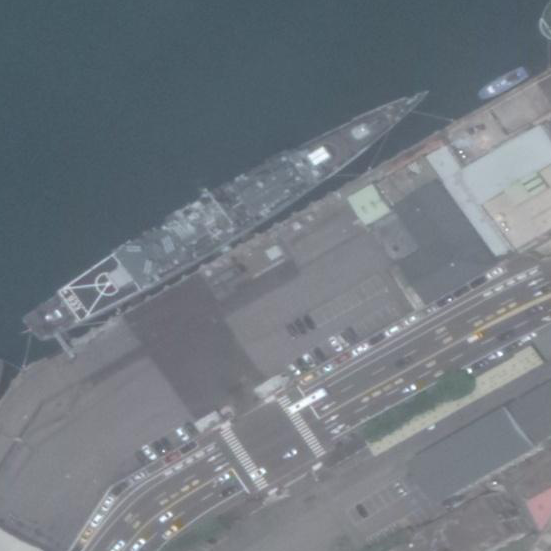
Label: Kidd-class_destroyer